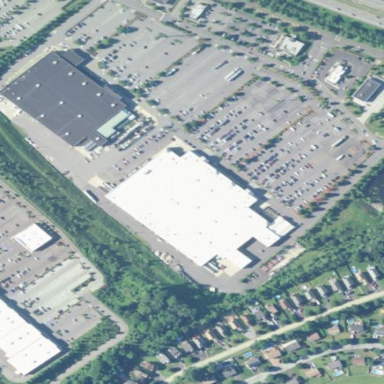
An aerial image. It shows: Retail area.